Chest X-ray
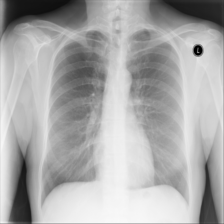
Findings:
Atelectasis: negative
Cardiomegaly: negative
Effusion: negative
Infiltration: positive
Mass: negative
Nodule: negative
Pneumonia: negative
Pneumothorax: negative
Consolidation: negative
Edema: negative
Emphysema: negative
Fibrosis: negative
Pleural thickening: negative
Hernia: negative